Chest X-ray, PA view. Patient: 58 years old, sex F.
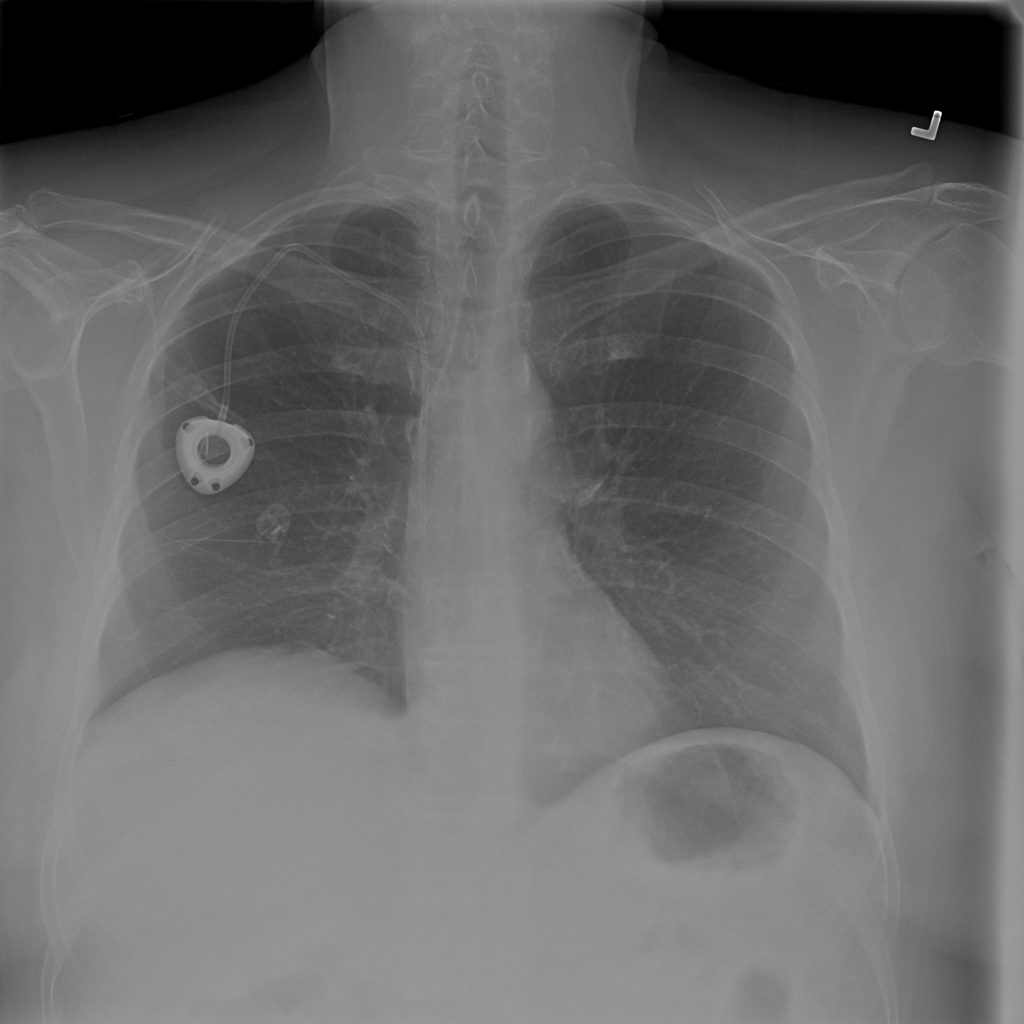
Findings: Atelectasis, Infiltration